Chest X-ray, PA view. Patient: 63 years old, sex M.
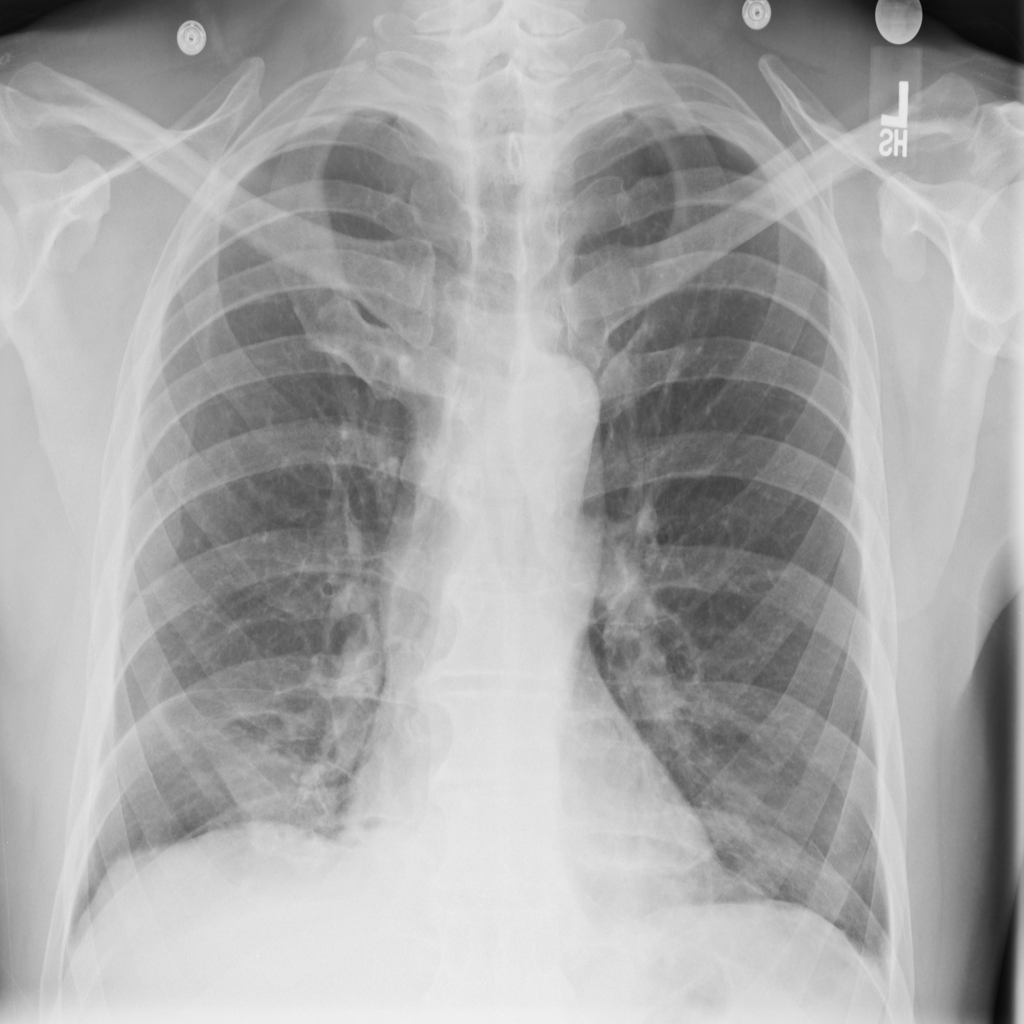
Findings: Atelectasis